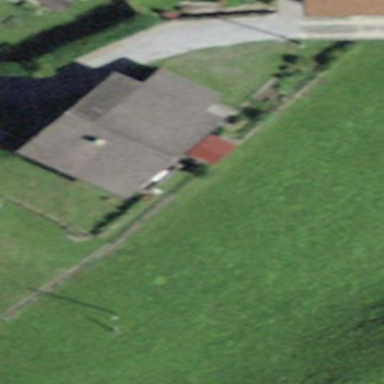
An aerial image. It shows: Simple and straightforward house.